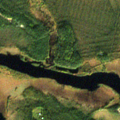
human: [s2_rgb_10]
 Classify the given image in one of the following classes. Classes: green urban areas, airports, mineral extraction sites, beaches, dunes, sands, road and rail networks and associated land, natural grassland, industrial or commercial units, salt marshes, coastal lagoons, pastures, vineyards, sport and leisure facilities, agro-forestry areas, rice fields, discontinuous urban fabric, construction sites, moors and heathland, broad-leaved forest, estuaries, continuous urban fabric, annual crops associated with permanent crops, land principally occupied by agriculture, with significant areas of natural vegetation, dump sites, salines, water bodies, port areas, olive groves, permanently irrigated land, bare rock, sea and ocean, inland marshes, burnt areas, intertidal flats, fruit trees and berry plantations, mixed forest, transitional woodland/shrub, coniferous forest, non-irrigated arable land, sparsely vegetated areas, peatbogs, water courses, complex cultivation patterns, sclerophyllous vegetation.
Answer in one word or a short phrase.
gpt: coniferous forest, transitional woodland/shrub, peatbogs, water courses